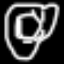
Label: donut